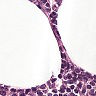
Metastatic tissue present: no